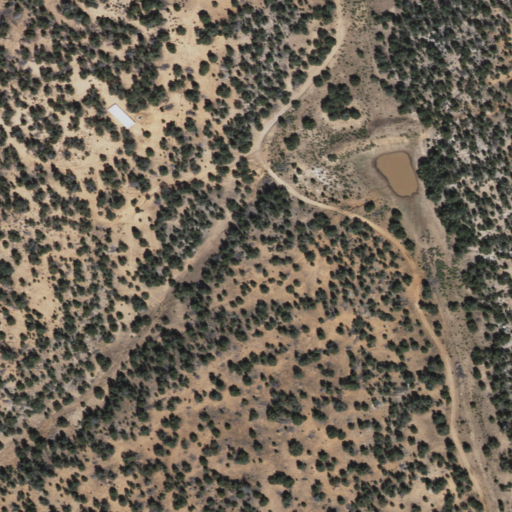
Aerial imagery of depression(s) in Arizona named Turkey Water Catchment containing evergreen forest, shrub, and grassland